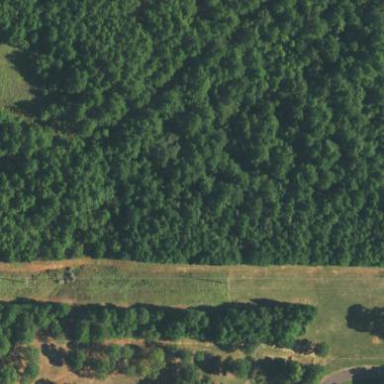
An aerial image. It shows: Woodland with evergreen needle-leaved trees.